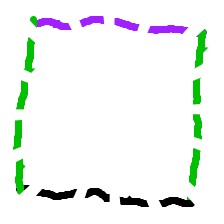
Shape: square